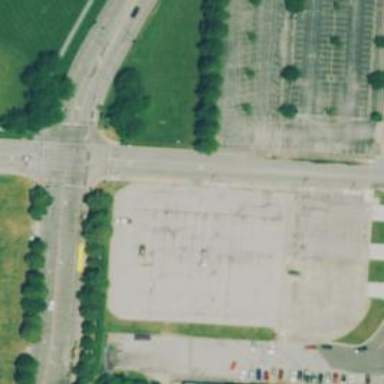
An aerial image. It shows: Road with dash markings.